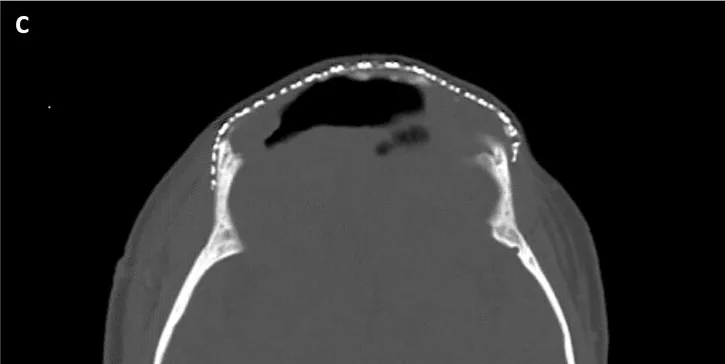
(C) Status post multiple craniotomies and placement of the titanium mesh (2017).
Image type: radiology (ct)